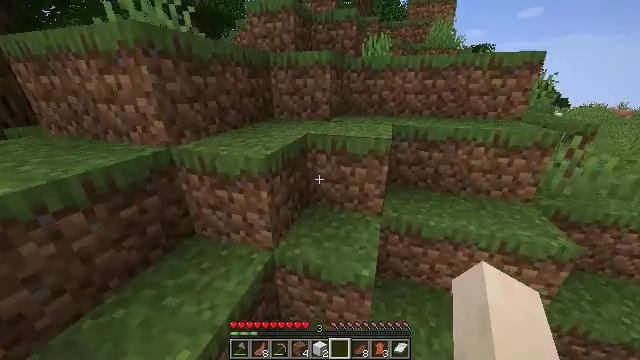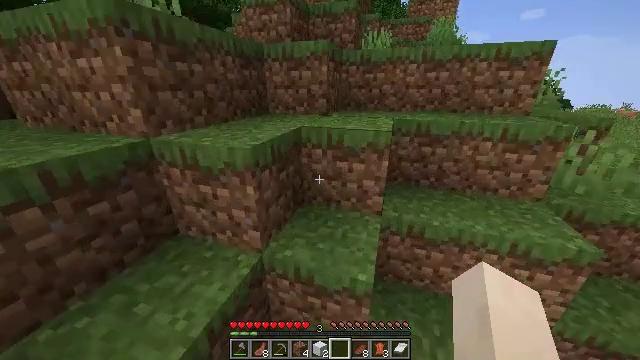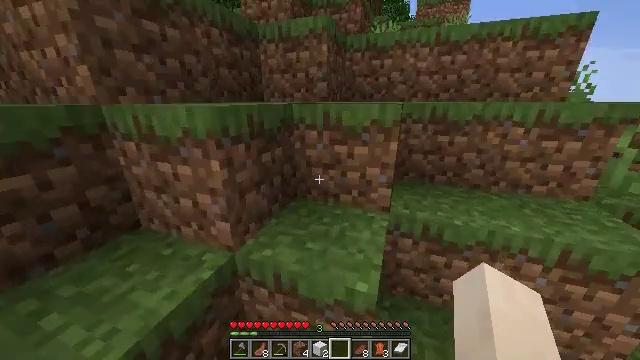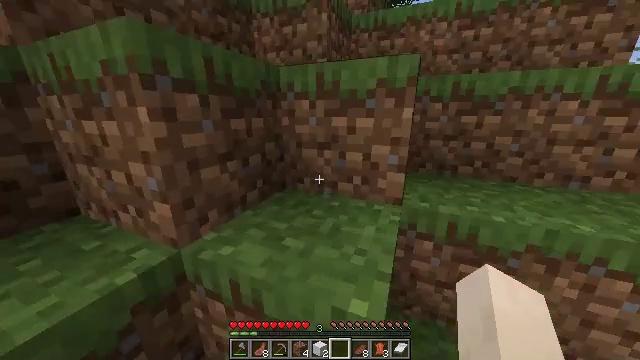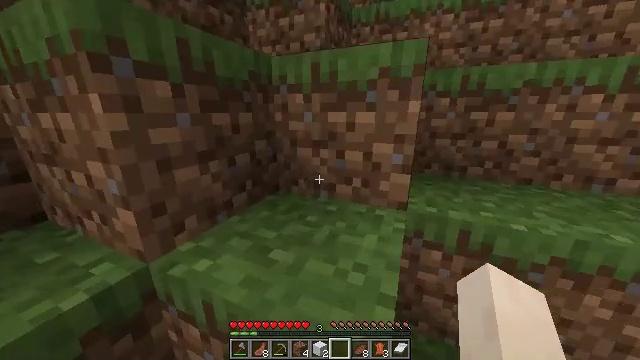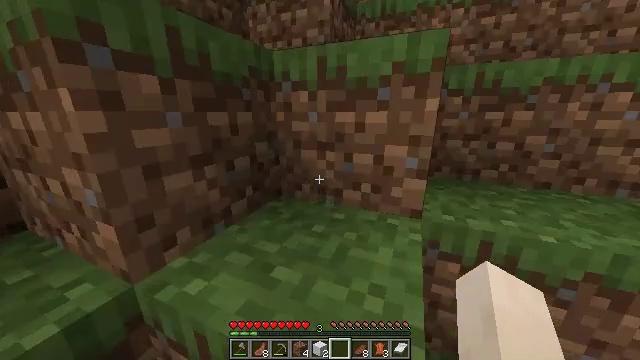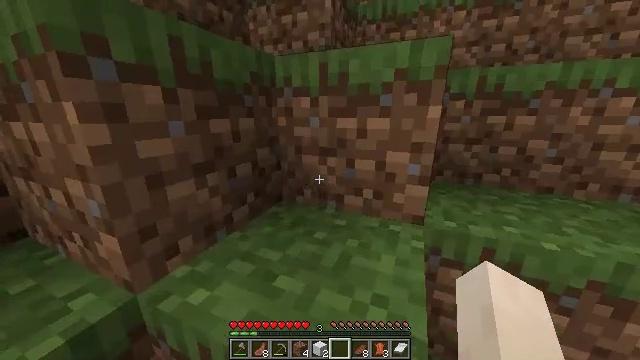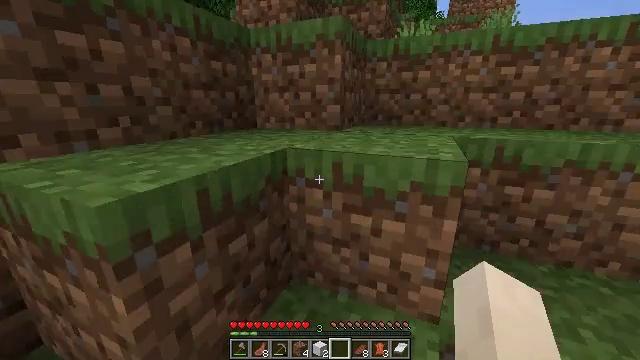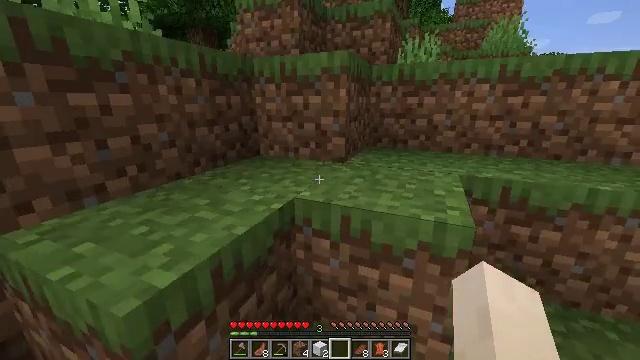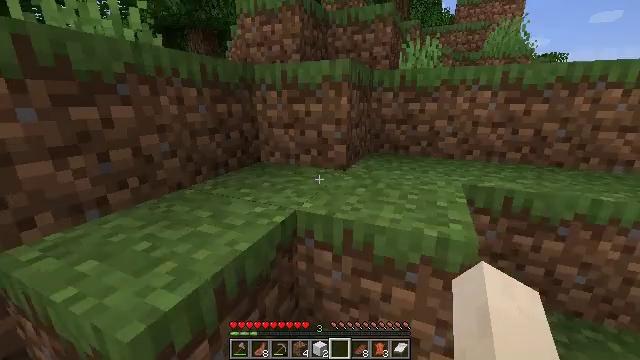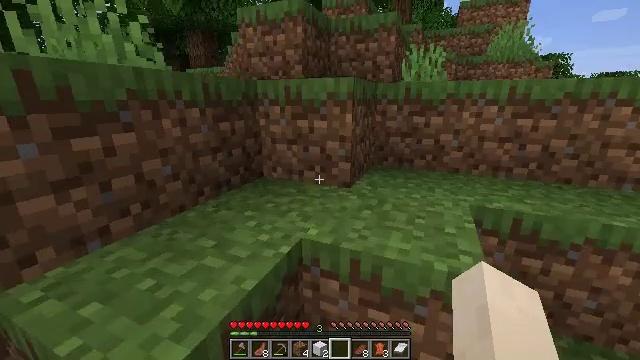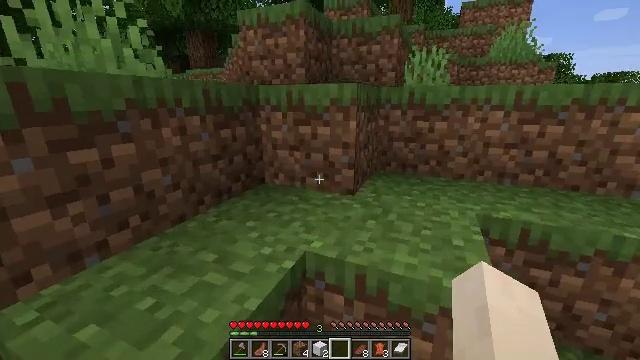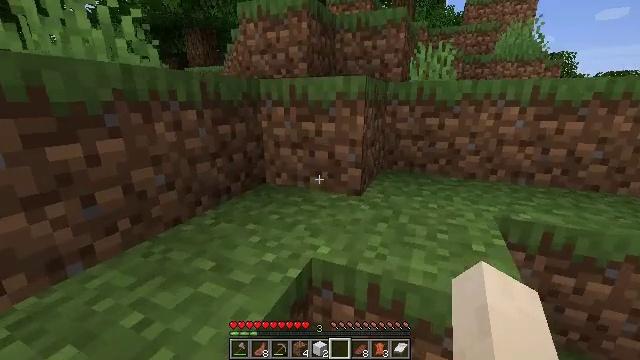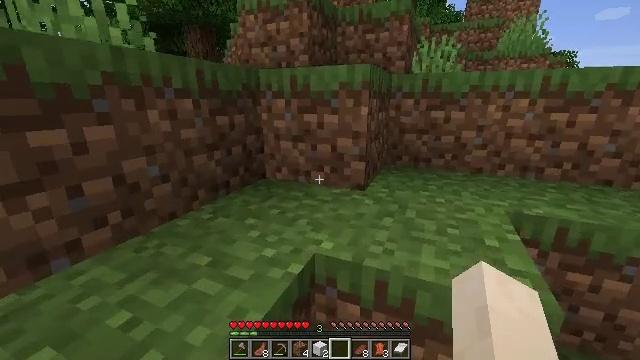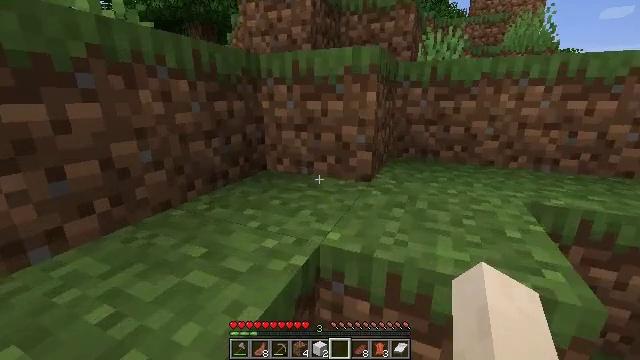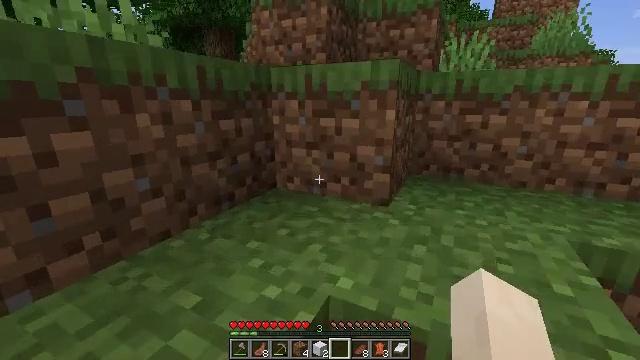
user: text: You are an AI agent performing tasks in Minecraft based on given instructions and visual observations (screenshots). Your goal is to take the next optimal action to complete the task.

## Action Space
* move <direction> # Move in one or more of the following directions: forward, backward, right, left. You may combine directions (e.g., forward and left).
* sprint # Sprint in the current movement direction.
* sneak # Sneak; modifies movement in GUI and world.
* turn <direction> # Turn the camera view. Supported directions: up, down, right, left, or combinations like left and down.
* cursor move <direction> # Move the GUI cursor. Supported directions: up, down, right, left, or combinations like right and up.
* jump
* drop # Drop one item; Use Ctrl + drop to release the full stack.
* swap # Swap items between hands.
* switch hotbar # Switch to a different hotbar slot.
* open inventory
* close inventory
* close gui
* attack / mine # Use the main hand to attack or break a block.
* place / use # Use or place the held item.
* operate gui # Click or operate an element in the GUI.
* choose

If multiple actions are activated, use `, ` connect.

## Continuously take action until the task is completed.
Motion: motion action
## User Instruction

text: Gather up the campfire.
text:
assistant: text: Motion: move forward, jump
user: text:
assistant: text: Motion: move forward, turn left and up, jump
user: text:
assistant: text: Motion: move forward, turn left and up, jump
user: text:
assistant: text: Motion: move forward
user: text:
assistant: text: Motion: move forward
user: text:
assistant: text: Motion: move forward, jump
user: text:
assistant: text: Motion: move forward, jump
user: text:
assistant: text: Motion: move forward, jump
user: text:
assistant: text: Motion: move forward, jump
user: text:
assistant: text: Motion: move forward
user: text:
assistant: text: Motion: move forward
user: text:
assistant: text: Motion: move forward
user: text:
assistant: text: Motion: move forward, jump
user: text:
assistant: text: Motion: move forward, jump
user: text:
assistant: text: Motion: move forward, sprint, turn left, jump
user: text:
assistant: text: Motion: move forward, sprint, turn left and up, jump
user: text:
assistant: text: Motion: move forward, sprint, turn left and up
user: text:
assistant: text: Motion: move forward, sprint, turn left and up
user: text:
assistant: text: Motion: move forward, sprint, turn left
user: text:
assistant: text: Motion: move forward, sprint, turn left, jump
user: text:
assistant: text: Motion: move forward, turn left, jump
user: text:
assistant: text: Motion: move forward, jump
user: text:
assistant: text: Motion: move forward, jump
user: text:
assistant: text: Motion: move forward
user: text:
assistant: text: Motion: move forward
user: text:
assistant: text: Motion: move forward, jump
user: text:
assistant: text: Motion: move forward, turn right and down, jump
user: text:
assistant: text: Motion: move forward, turn right and down, jump
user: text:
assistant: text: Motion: move forward, turn right, jump
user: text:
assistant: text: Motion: move forward, sprint